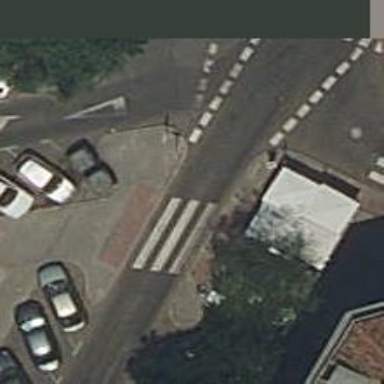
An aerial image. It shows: Uncontrolled zebra crossing on the road.